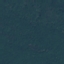
Label: Forest